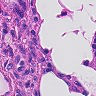
Metastatic tissue present: no